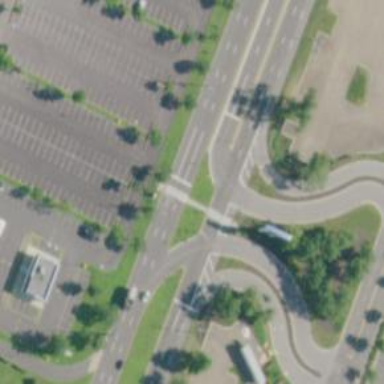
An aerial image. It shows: Asphalt road with primary link designation.